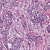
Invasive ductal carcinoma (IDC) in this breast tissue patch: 1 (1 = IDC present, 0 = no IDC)